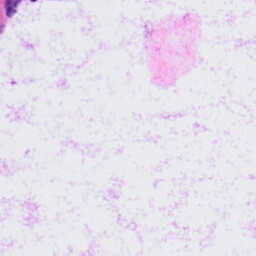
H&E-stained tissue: LymphNode